Field crop: maize
Growth stage: 2
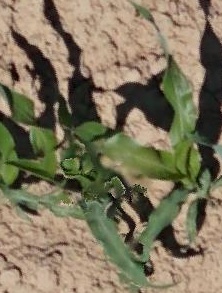
Species: maize